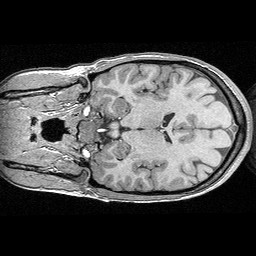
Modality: T1w
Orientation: coronal